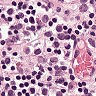
Metastatic tissue present: no